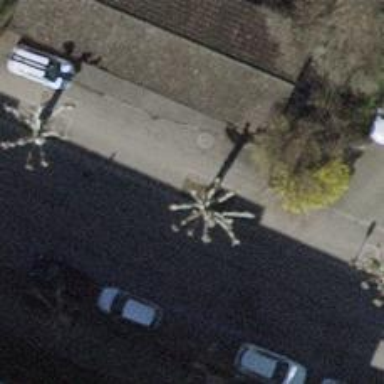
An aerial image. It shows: Avenue lined with trees.